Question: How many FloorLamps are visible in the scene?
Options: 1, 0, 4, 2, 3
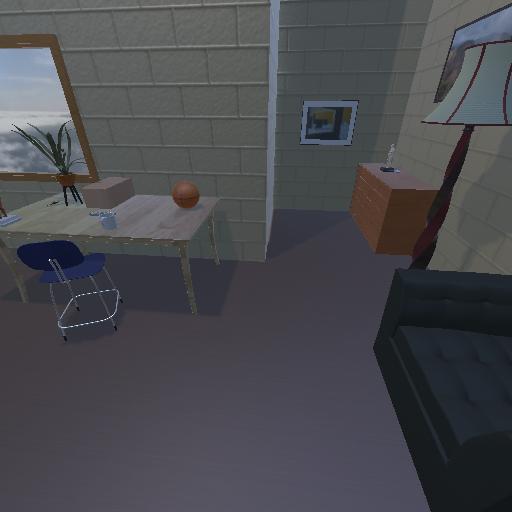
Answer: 1